Question: I have a 'DataGrid' that displays its rows and columns through data binding. My question is, how do I clean up the display of my 'DataGrid'? For example, getting rid of unused space by setting the column 'width'. Usually I would set the 'width' for every 'DataGridTextColumn', but this time I don't even need to use that line in the XAML(and it also doesn't work because I'm populating using data binding).
My 'DataGrid' in use (See all the excess space on the right?):

XAML of the 'DataGrid':
'''
<DataGrid AutoGenerateColumns="False" ItemsSource="{Binding TransInfoCollection}" IsReadOnly="True" SelectedItem="{Binding SelectedTransponder}" Margin="12,12,14,60" CanUserResizeColumns="False" CanUserResizeRows="True" >
<DataGrid.Columns>
<DataGridTextColumn Header="{DynamicResource transLocation}" Binding="{Binding Path=Location}" Width="90" />
<DataGridTextColumn Header="{DynamicResource transponder}" Binding="{Binding Path=Tranponder}" Width="*" />
</DataGrid.Columns>
</DataGrid>
'''
ViewModel of the window:
'''
public class TransponderMaintenanceViewModel : PropertyChangedBase
{
private ObservableCollection<TransponderProps> _transInfoCollection; //DataGrid Collection
private TransponderProps _selectedTransponder;
private Command _deleteCommand;
HierarchicalVM pathLocationsNode = App.MainTree.Data[2].Children[0]; //Path -> Locations
public TransponderMaintenanceViewModel()
{
TransInfoCollection = new ObservableCollection<TransponderProps>();
_deleteCommand = new Command(DeleteCommand_Ops);
for (int i = 0; i < pathLocationsNode.Children.Count(); i++) //Adds Transponder information to DataGrid
{
if (pathLocationsNode.Children[i].Children[0].Children.Count() > 0)
{
for (int j = 0; j < pathLocationsNode.Children[i].Children[0].Children.Count(); j++)
{
TransInfoCollection.Add(new TransponderProps { Location = new MultiItemString(new[] { Regex.Match(pathLocationsNode.Children[i].DisplayName.Value, @"\d+").Value }, false),
Transponder = new MultiItemString(new[] { pathLocationsNode.Children[i].Children[0].Children[j].DisplayName.Value }, false) });
}
}
}
}
//Prop for Collection that will store Transponders and their Location
public ObservableCollection<TransponderProps> TransInfoCollection
{
get { return _transInfoCollection; }
set
{
_transInfoCollection = value;
NotifyPropertyChange(() => TransInfoCollection);
}
}
//Prop for the SelectedItem in the DataGrid
public TransponderProps SelectedTransponder
{
get { return _selectedTransponder; }
set
{
_selectedTransponder = value;
NotifyPropertyChange(() => SelectedTransponder);
}
}
//Delete Command
public Command DeleteCommand { get { return _deleteCommand; } }
private void DeleteCommand_Ops()
{
for (int i = 0; i < pathLocationsNode.Children.Count(); i++) //Delete Transponder from CartTools
{
for (int j = 0; j < pathLocationsNode.Children[i].Children[0].Children.Count(); j++)
{
if (pathLocationsNode.Children[i].Children[0].Children[j].DisplayName.Value == SelectedTransponder.Transponder.Value)
{
var transParent = pathLocationsNode.Children[i].Children[0];
transParent.Children.Remove(transParent.Children[j]);
}
}
}
TransInfoCollection.Remove(SelectedTransponder); //Remove Transponder from DataGrid
}
}
public class TransponderProps : PropertyChangedBase
{
private MultiItemString _location, _transponder;
public TransponderProps()
{
}
public MultiItemString Location
{
get { return _location; }
set
{
_location = value;
NotifyPropertyChange(() => Location);
}
}
public MultiItemString Transponder
{
get { return _transponder; }
set
{
_transponder = value;
NotifyPropertyChange(() => Transponder);
}
}
}
'''
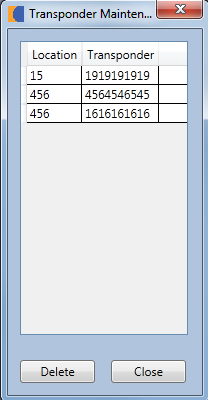
Answer: If you don't autogenerate the columns you can control many of the properties of each column. If you use 'width = "*"' it is a wild card and will take up the rest of the space.
'''
<DataGrid AutoGenerateColumns="False" ItemsSource="{Binding TransInfoCollection}" IsReadOnly="True" SelectedItem="{Binding SelectedTransponder}" Margin="12,12,14,60" CanUserResizeColumns="False" CanUserResizeRows="True" >
<DataGrid.Columns>
<DataGridTextColumn Binding="{Binding Path=Location}" Header="Location" Width="90" />
<DataGridTextColumn Binding="{Binding Path=Transponder}" Header="Transponder" Width="*" />
</DataGrid.Columns>
</DataGrid>
'''